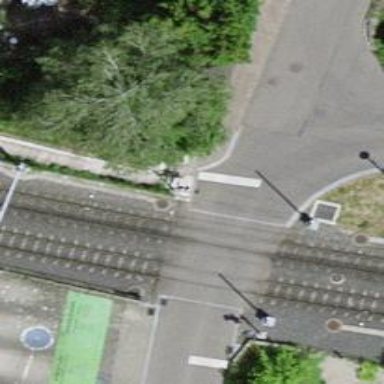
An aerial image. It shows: Level crossing on the railway with lights and full barrier.